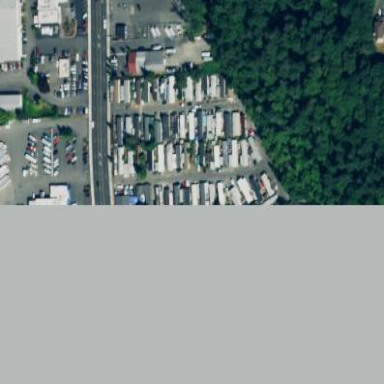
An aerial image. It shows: Residential neighbourhood with trailer park residences.